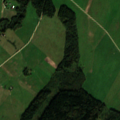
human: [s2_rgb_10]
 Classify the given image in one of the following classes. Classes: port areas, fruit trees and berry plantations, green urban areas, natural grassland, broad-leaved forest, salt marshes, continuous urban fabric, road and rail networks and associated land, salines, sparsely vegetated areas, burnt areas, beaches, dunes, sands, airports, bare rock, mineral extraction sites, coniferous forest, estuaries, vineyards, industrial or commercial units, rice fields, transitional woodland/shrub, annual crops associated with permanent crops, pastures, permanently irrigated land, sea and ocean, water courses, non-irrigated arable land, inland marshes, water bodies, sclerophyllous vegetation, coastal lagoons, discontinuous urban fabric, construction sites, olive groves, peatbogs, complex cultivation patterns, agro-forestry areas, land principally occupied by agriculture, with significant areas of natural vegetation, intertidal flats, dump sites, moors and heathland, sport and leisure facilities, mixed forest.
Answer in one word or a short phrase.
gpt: non-irrigated arable land, pastures, complex cultivation patterns, mixed forest